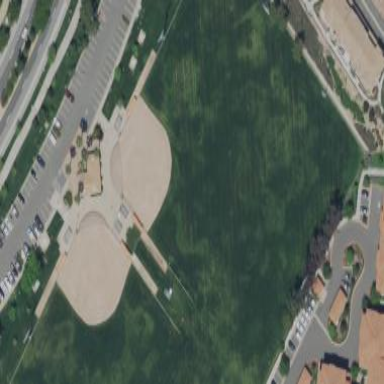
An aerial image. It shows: Compacted baseball pitch.